Question: Count the number of objects in the diagram.
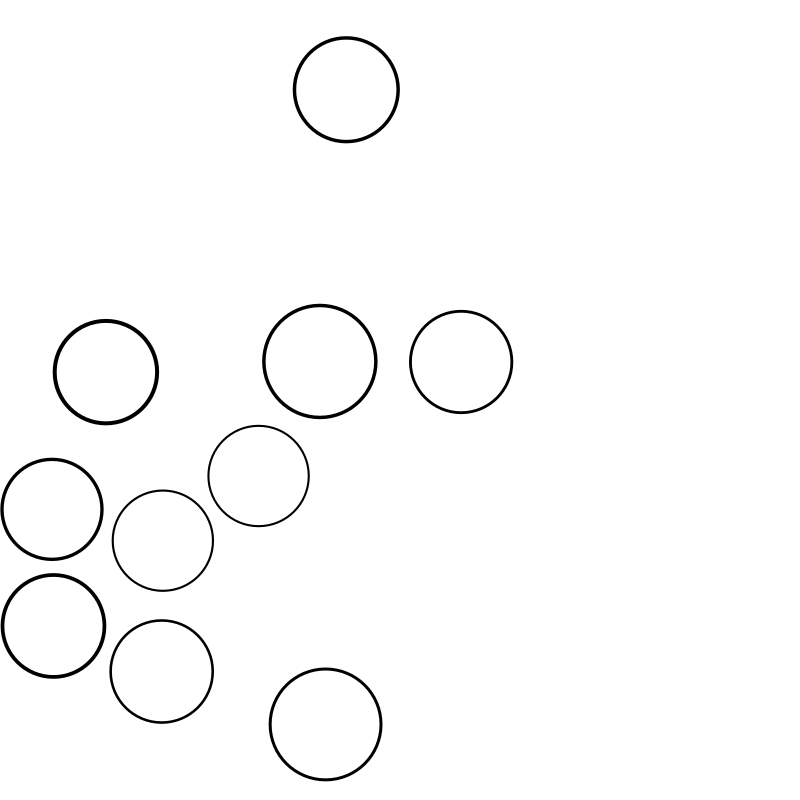
Answer: 10